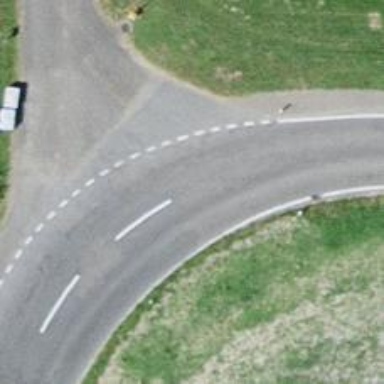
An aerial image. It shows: Tertiary road with asphalt surface.